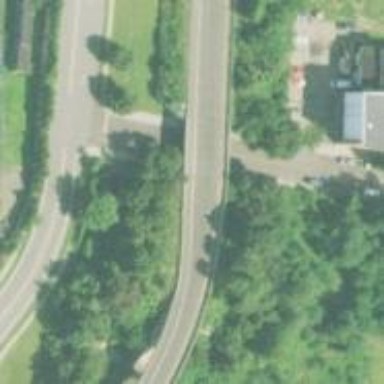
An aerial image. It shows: Bridge on motorway link.